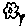
Label: flower